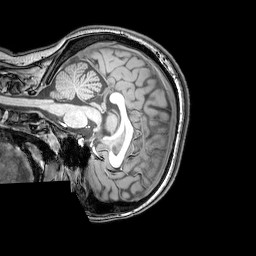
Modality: T1w
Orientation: sagittal
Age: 20
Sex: female
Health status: healthy
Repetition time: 0.081 s
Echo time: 0.037 s